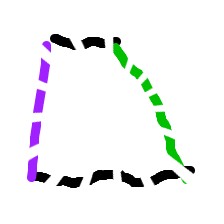
Shape: trapezoid